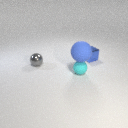
small gray metal sphere to the left of small cyan rubber sphere